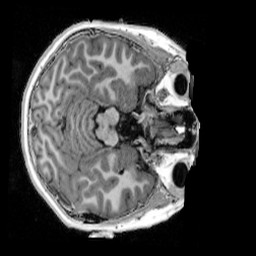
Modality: UNIT1_denoised
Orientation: axial
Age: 10
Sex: female
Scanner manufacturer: siemens
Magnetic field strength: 3 T
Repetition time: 4 s
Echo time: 0.00303 s